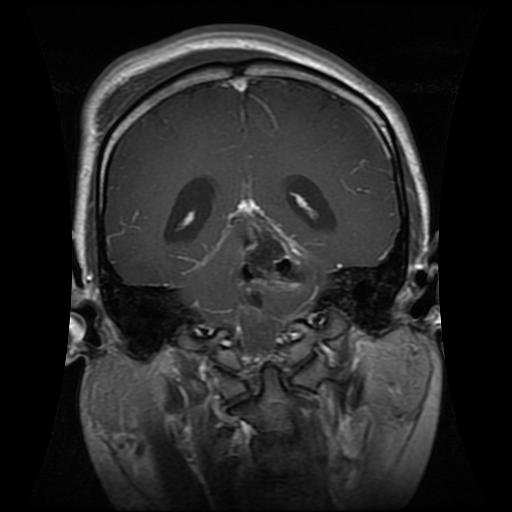
Label: glioma